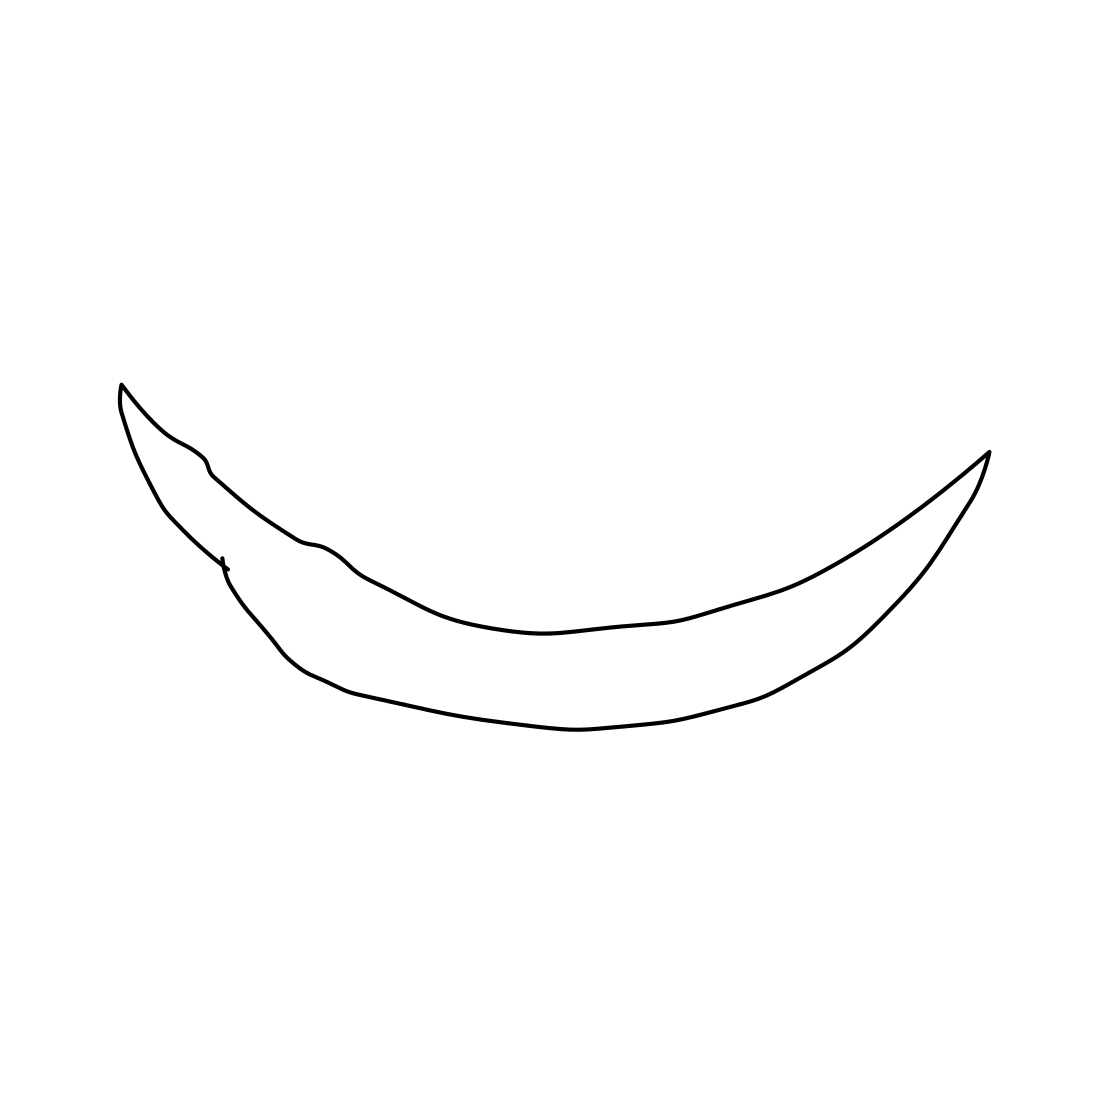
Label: moon